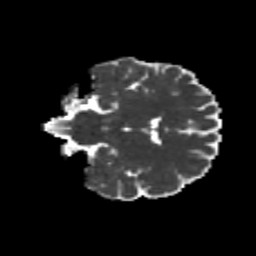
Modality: MD
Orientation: coronal
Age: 24
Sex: male
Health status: healthy
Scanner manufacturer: siemens
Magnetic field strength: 3 T
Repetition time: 8.6 s
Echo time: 0.095 s